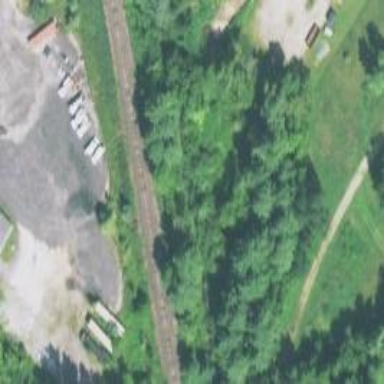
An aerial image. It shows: Railway track.